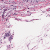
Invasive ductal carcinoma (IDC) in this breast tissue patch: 0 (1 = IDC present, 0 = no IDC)